Field crop: tomato
Growth stage: 2
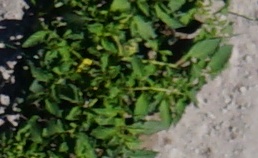
Species: tomato